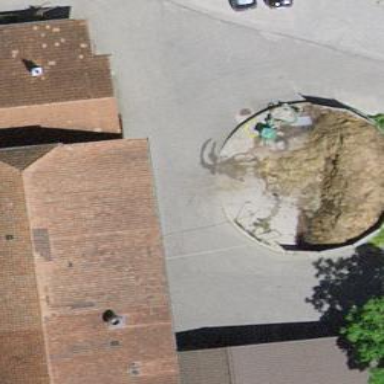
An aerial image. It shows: Slurry tank building.